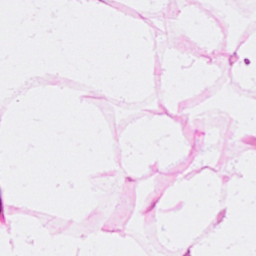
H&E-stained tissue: Breast